Question: I want to create a layout like below with 'LinearLayout':

The problem is that I see all the components except the red vertical line. How can I add this line programmatically?
Here is the my code:
'''
public class TextLinear extends LinearLayout {
mainLinearLayout= new LinearLayout(mcontext);
linearSocial= new LinearLayout(mcontext);
linearSocial.setOrientation(LinearLayout.HORIZONTAL);
lLayout = new LinearLayout(mcontext);
tViewTitle = new TextView(mcontext);
tvMessageFire = new TextView(mcontext);
viewDivider = new View(mcontext);
viewDivider.setLayoutParams(new LayoutParams(5,LayoutParams.WRAP_CONTENT));
viewDivider.setBackgroundColor(Color.RED);
img0=new ImageView(mcontext);
img1=new ImageView(mcontext);
linearSocial.addView(img0);
linearSocial.addView(img1);
linearSocial.setLayoutParams(new LayoutParams(LayoutParams.WRAP_CONTENT,LayoutParams.WRAP_CONTENT,Gravity.RIGHT));
lLayout.addView(tViewTitle);
lLayout.addView(tvMessageFire);
lLayout.addView(linearSocial,rightGravityParams);
mainLinearLayout.addView(lLayout);
this.addView(mainLinearLayout);
this.addView(viewDivider);
}
'''
Full code here: <URL>
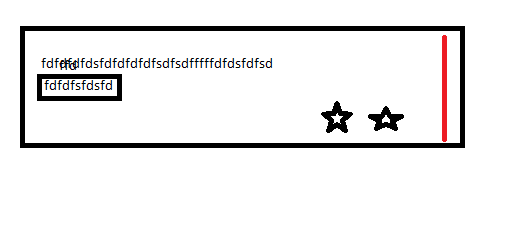
Answer: I think the problem is that 'viewDivider' wraps the views height and because there is nothing inside it the height is 0 px and therefor it's invisible. Try to replace the LayoutParams.WRAP_CONTENT with 120 or LayoutParams.MATCH_PARENT.